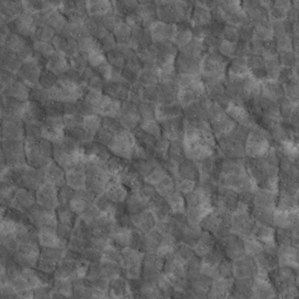
Label: non_frost